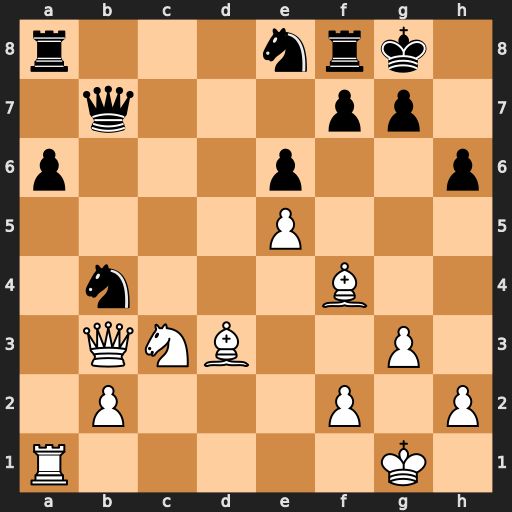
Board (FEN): r3nrk1/1q3pp1/p3p2p/4P3/1n3B2/1QNB2P1/1P3P1P/R5K1
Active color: w
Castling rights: -
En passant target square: -
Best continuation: Be4 Qb8 Bxa8 Qxa8 Qxb4